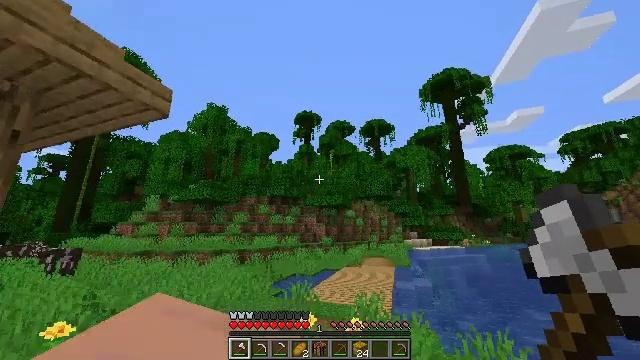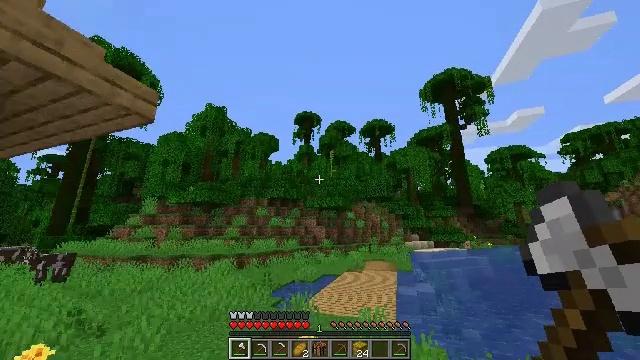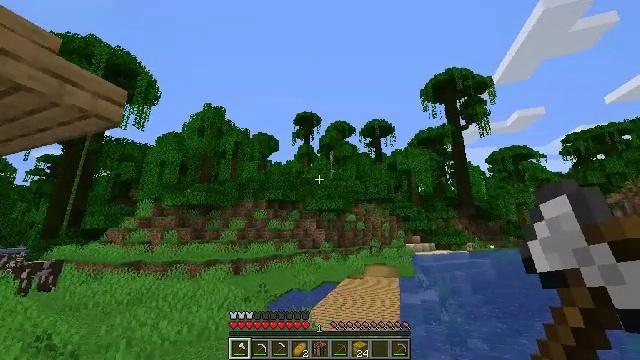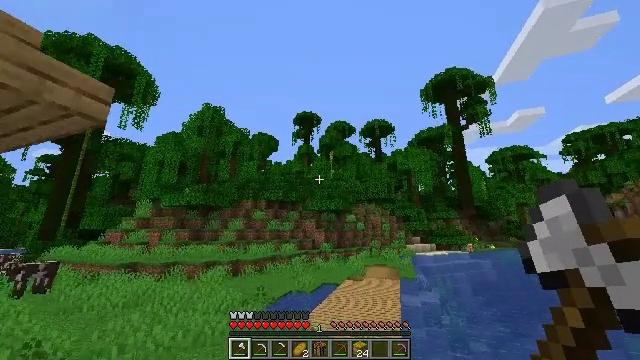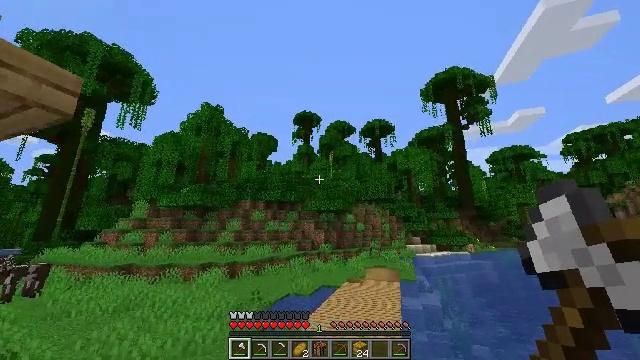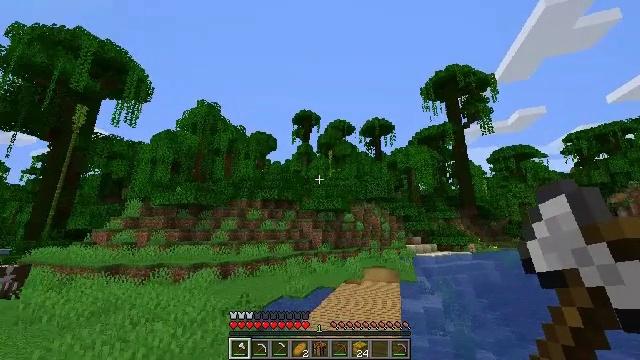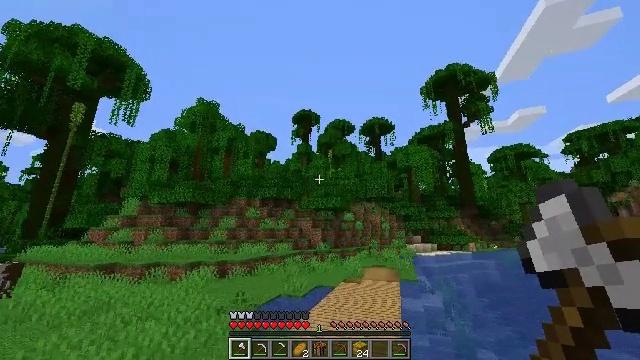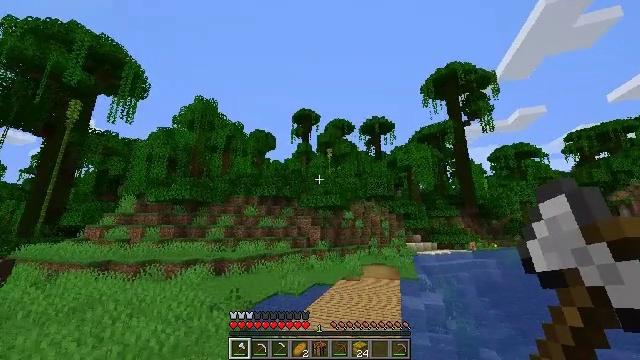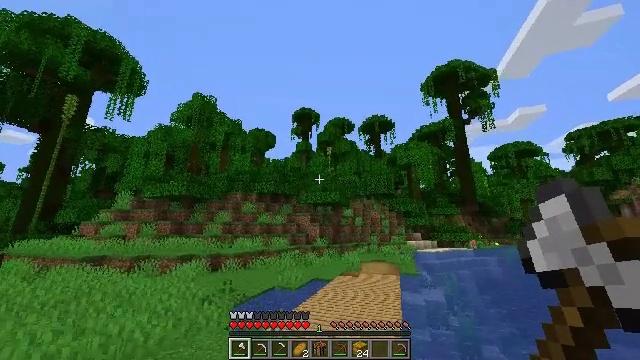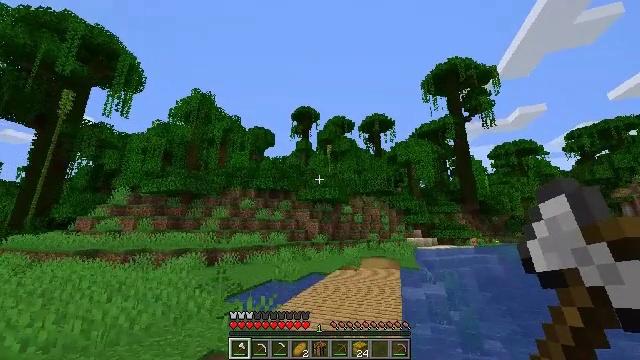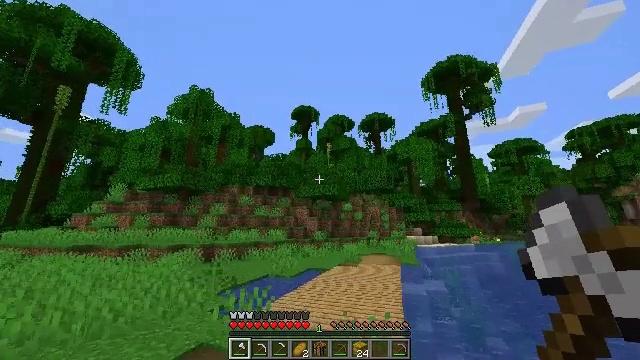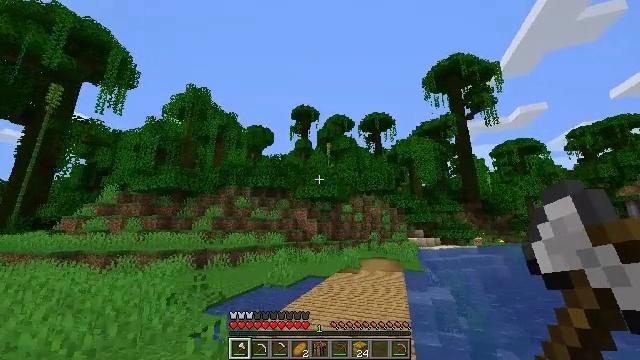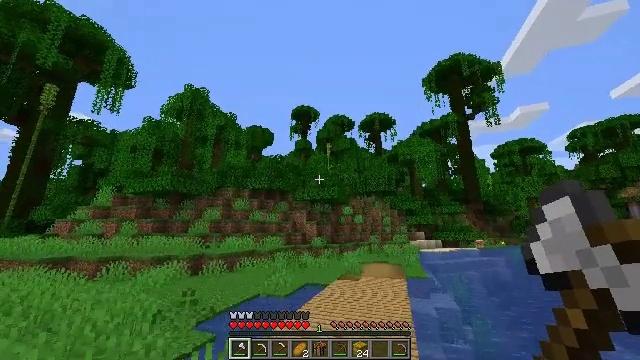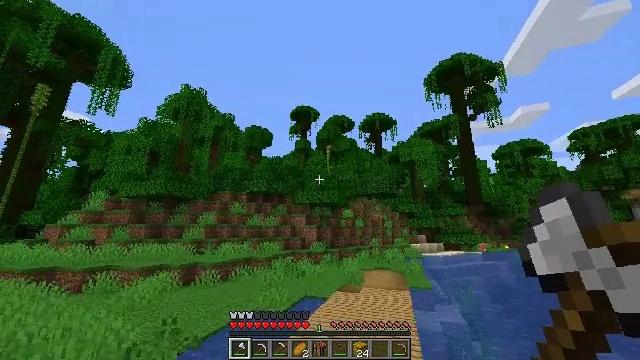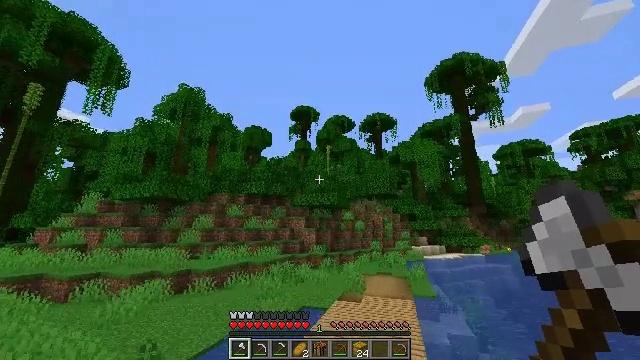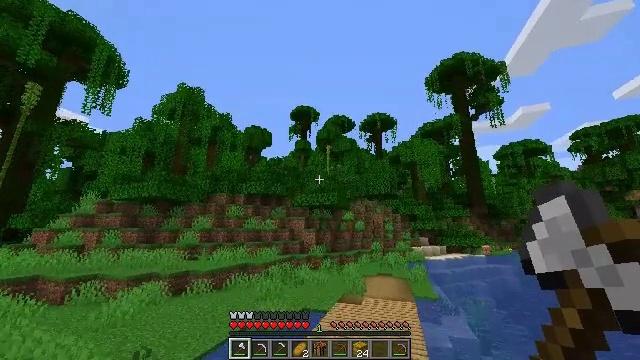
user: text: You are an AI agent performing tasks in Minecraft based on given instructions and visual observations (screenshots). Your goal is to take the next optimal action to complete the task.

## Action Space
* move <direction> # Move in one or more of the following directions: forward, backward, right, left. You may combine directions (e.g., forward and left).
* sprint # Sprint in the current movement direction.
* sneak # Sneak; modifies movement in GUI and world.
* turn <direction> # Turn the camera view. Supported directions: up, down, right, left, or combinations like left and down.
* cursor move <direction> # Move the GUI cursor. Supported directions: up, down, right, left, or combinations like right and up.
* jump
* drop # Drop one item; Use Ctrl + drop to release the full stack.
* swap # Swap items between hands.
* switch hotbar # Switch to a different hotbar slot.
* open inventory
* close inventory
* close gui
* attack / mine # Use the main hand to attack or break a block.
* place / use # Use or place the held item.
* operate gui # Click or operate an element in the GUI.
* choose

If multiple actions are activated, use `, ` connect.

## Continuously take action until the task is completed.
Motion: motion action
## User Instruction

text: Mine fern in the forest.
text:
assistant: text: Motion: move forward, sprint, jump
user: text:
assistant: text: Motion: move forward, sprint, jump
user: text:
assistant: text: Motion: move forward, sprint, jump
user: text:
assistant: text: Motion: move forward, sprint, jump
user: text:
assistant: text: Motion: move forward, sprint, jump
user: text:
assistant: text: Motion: move forward, sprint, jump
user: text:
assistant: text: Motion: move forward, sprint, jump
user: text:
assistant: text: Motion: move forward, sprint, jump
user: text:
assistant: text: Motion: move forward, sprint, jump
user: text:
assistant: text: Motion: move forward, sprint, jump
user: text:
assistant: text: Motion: move forward, sprint, jump
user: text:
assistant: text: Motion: move forward, sprint, jump
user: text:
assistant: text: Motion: move forward, sprint, jump
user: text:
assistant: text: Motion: move forward and move left, sprint, jump
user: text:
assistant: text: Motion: move forward and move left, sprint, jump
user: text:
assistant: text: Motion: move forward and move left, sprint, jump
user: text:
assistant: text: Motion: move forward and move left, sprint, jump
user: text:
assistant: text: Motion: move forward and move left, sprint, jump
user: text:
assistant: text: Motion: move forward, sprint, jump
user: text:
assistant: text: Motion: move forward, sprint, jump
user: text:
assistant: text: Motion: move forward, sprint, turn right and down, jump
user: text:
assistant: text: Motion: move forward, sprint, turn right and down, jump
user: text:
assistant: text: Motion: move forward, sprint, jump
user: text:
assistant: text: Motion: move forward, sprint, jump
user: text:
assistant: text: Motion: move forward, sprint, jump
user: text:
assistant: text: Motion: move forward, sprint, jump
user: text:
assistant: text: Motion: move forward, sprint, jump
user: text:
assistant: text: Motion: move forward, sprint, jump
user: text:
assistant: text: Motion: move forward, sprint, jump
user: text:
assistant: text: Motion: move forward, sprint, jump